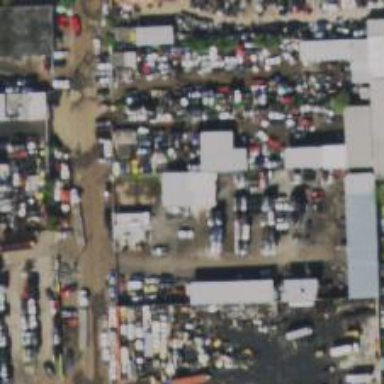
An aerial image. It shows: Scrap yard located in industrial area.